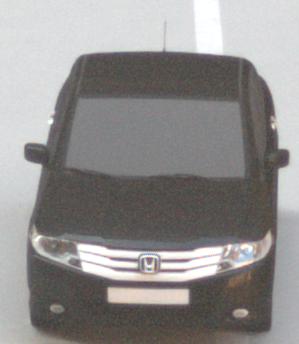
Make: Honda
Model: City
Detailed model: Gen. 6
Model produced from: 2008
Model produced until: 2013
Doors: 4
Color: black
Road condition: dry road
Daytime: morning or afternoon
Contrast: medium contrast